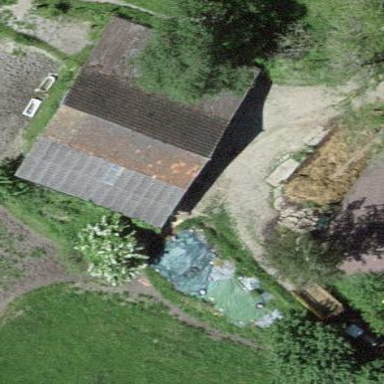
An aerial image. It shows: Barn.